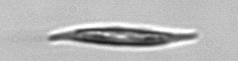
Label: Pleurosigma